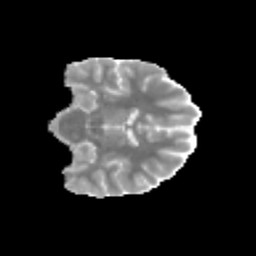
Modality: MD
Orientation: coronal
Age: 12
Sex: female
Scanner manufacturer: siemens
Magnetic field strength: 3 T
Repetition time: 3.8 s
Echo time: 0.07 s